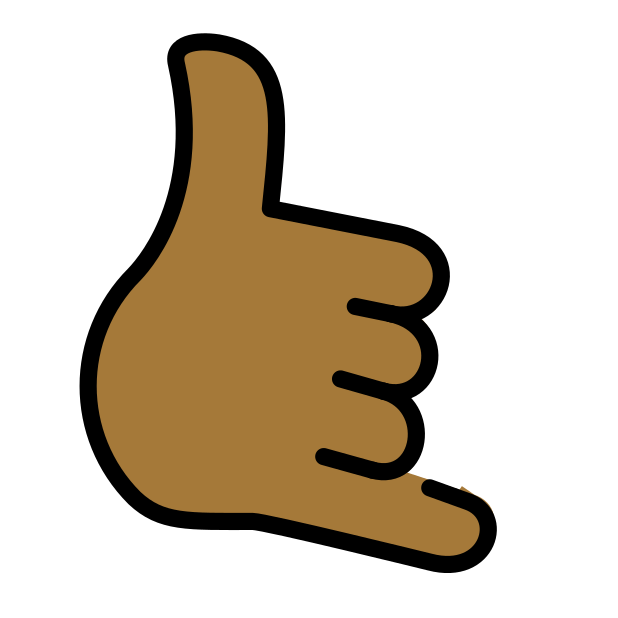
call me hand: medium-dark skin tone